RGB frame:
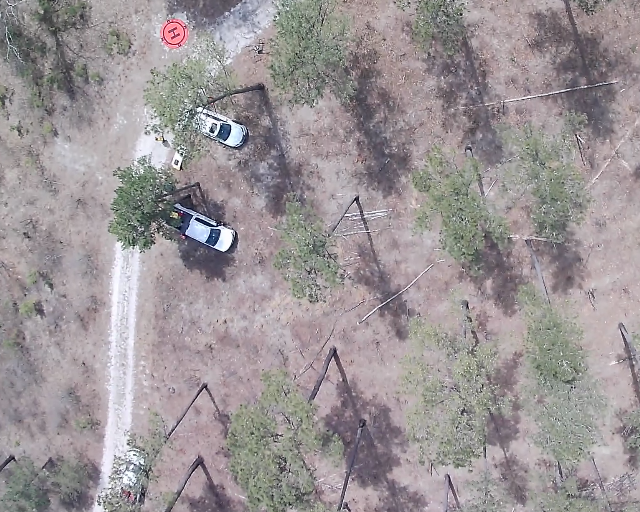
Thermal frame:
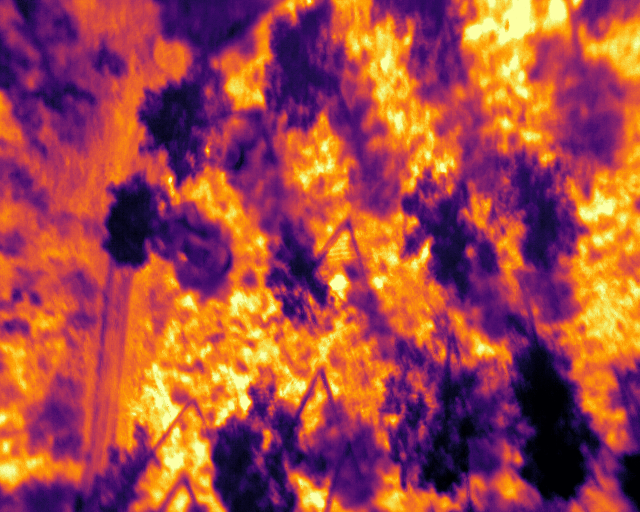
Captured: 2026-02-26 02:27:20
Pixels at or above 80 °C: 0 (fraction of frame: 0)